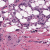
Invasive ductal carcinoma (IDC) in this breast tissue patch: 0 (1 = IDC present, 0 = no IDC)